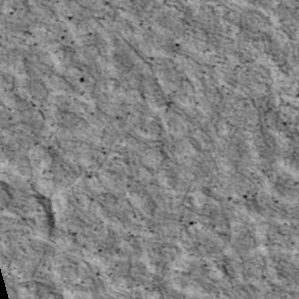
Label: non_frost